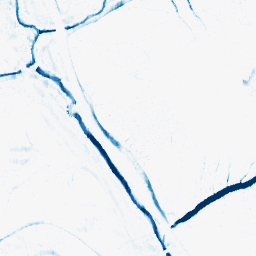
Category: morphological
Decomposition family: morphological_ellipse
Decomposition parameters: operation: closing
width: 10
height: 5
Upsampling method: sinc_hamming
Upsampling parameters: scale: 2
kernel_size: 16
Upsampling scale: 2